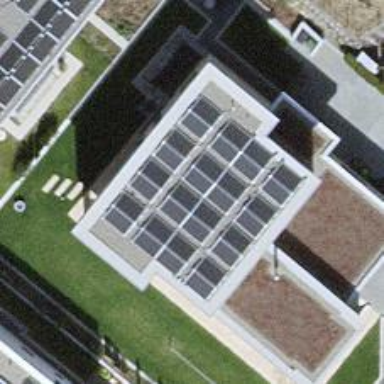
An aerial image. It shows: Solar power generator utilizing photovoltaic technology with solar photovoltaic panels.